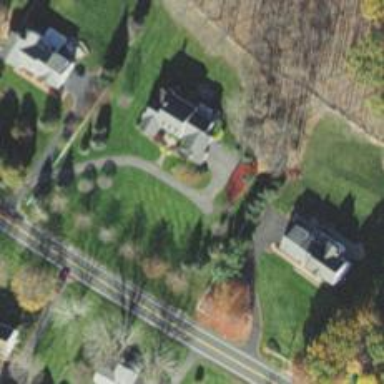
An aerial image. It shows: Residential driveway designated as service road.